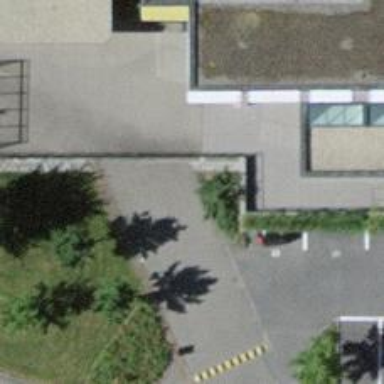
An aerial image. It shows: Parking area.